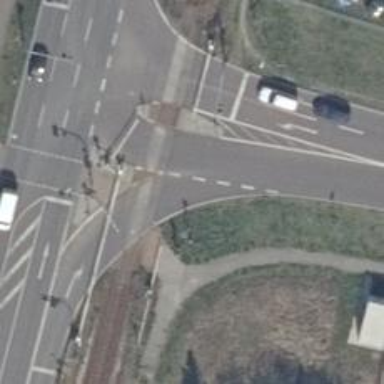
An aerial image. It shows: Railway crossing.